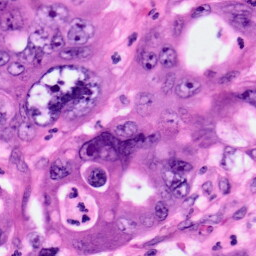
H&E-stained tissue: Pancreatic